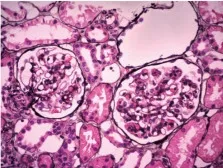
Diagnostic evaluation and clinical course of Case 2. (A) Light microscopy. Membranoproliferative glomerulonephritis pattern.
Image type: pathology (methenamine_silver)